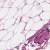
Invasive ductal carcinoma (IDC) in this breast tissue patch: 0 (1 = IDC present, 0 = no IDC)